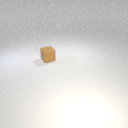
small brown rubber cube